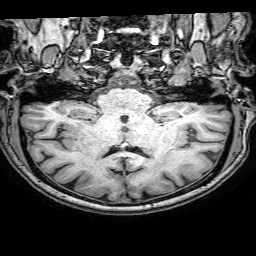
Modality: T1w
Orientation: sagittal
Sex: female
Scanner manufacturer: philips
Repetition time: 0.008148 s
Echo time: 0.00373 s